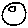
Label: moon